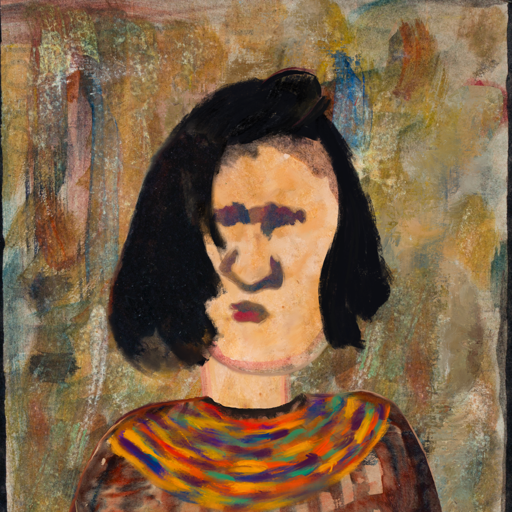
Background: Pipe, Head And Neck Front: Childish, Face Front: In_The_Sun, Bust: Orphan, Hair Front: Mosgoul, Head Accessory: Blank, Second Necklace: An_Impression_2, Necklace: Blank, Baby: Blank